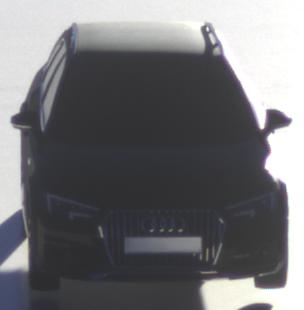
Make: Audi
Model: A4 Allroad 45 TFSI
Detailed model: A4 (B9) allroad
Model produced from: 2019/02
Model produced until: 2019/05
Doors: 5
Color: black
Road condition: wet road
Daytime: sunrise or sunset
Contrast: low contrast